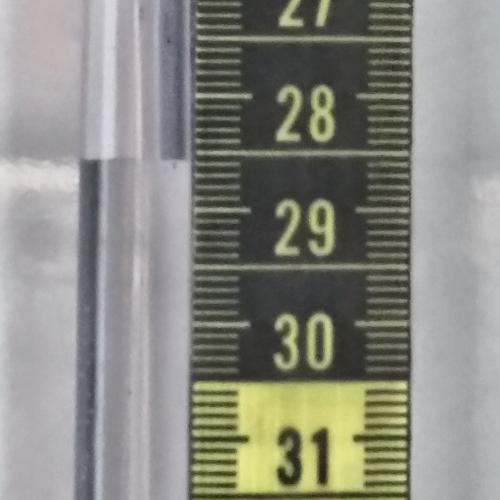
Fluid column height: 28.6 cm